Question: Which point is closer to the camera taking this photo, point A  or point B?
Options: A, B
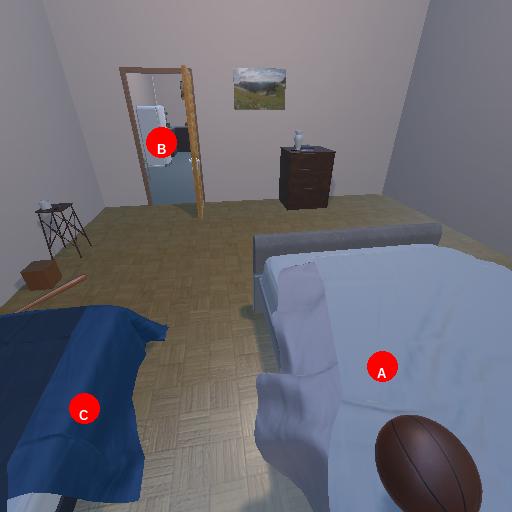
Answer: A